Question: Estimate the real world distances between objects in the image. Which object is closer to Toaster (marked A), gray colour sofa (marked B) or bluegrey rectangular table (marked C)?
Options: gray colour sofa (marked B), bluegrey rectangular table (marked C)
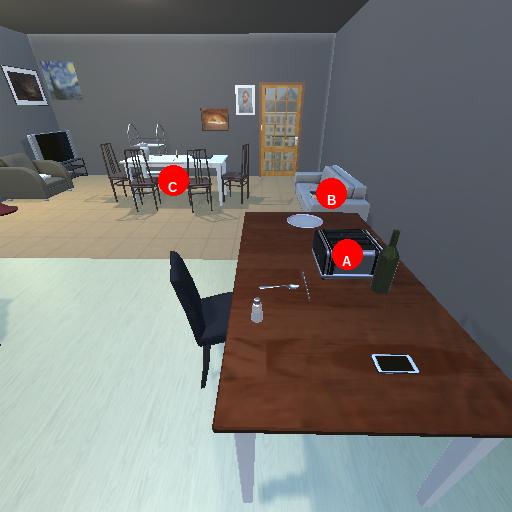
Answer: gray colour sofa (marked B)